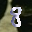
Label: 8